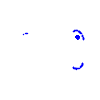
Particle: pion